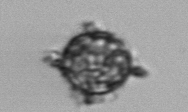
Label: Thalassiosira_TAG_external_detritus